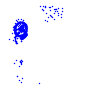
Particle: electron